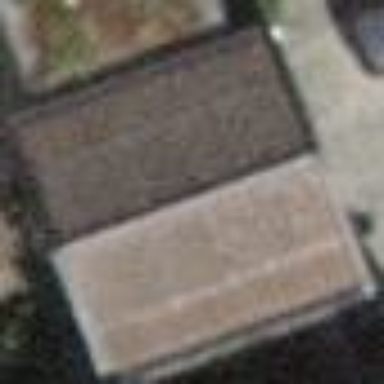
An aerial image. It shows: Garage.